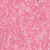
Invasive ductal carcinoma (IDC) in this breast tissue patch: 0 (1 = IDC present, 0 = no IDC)